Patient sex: M
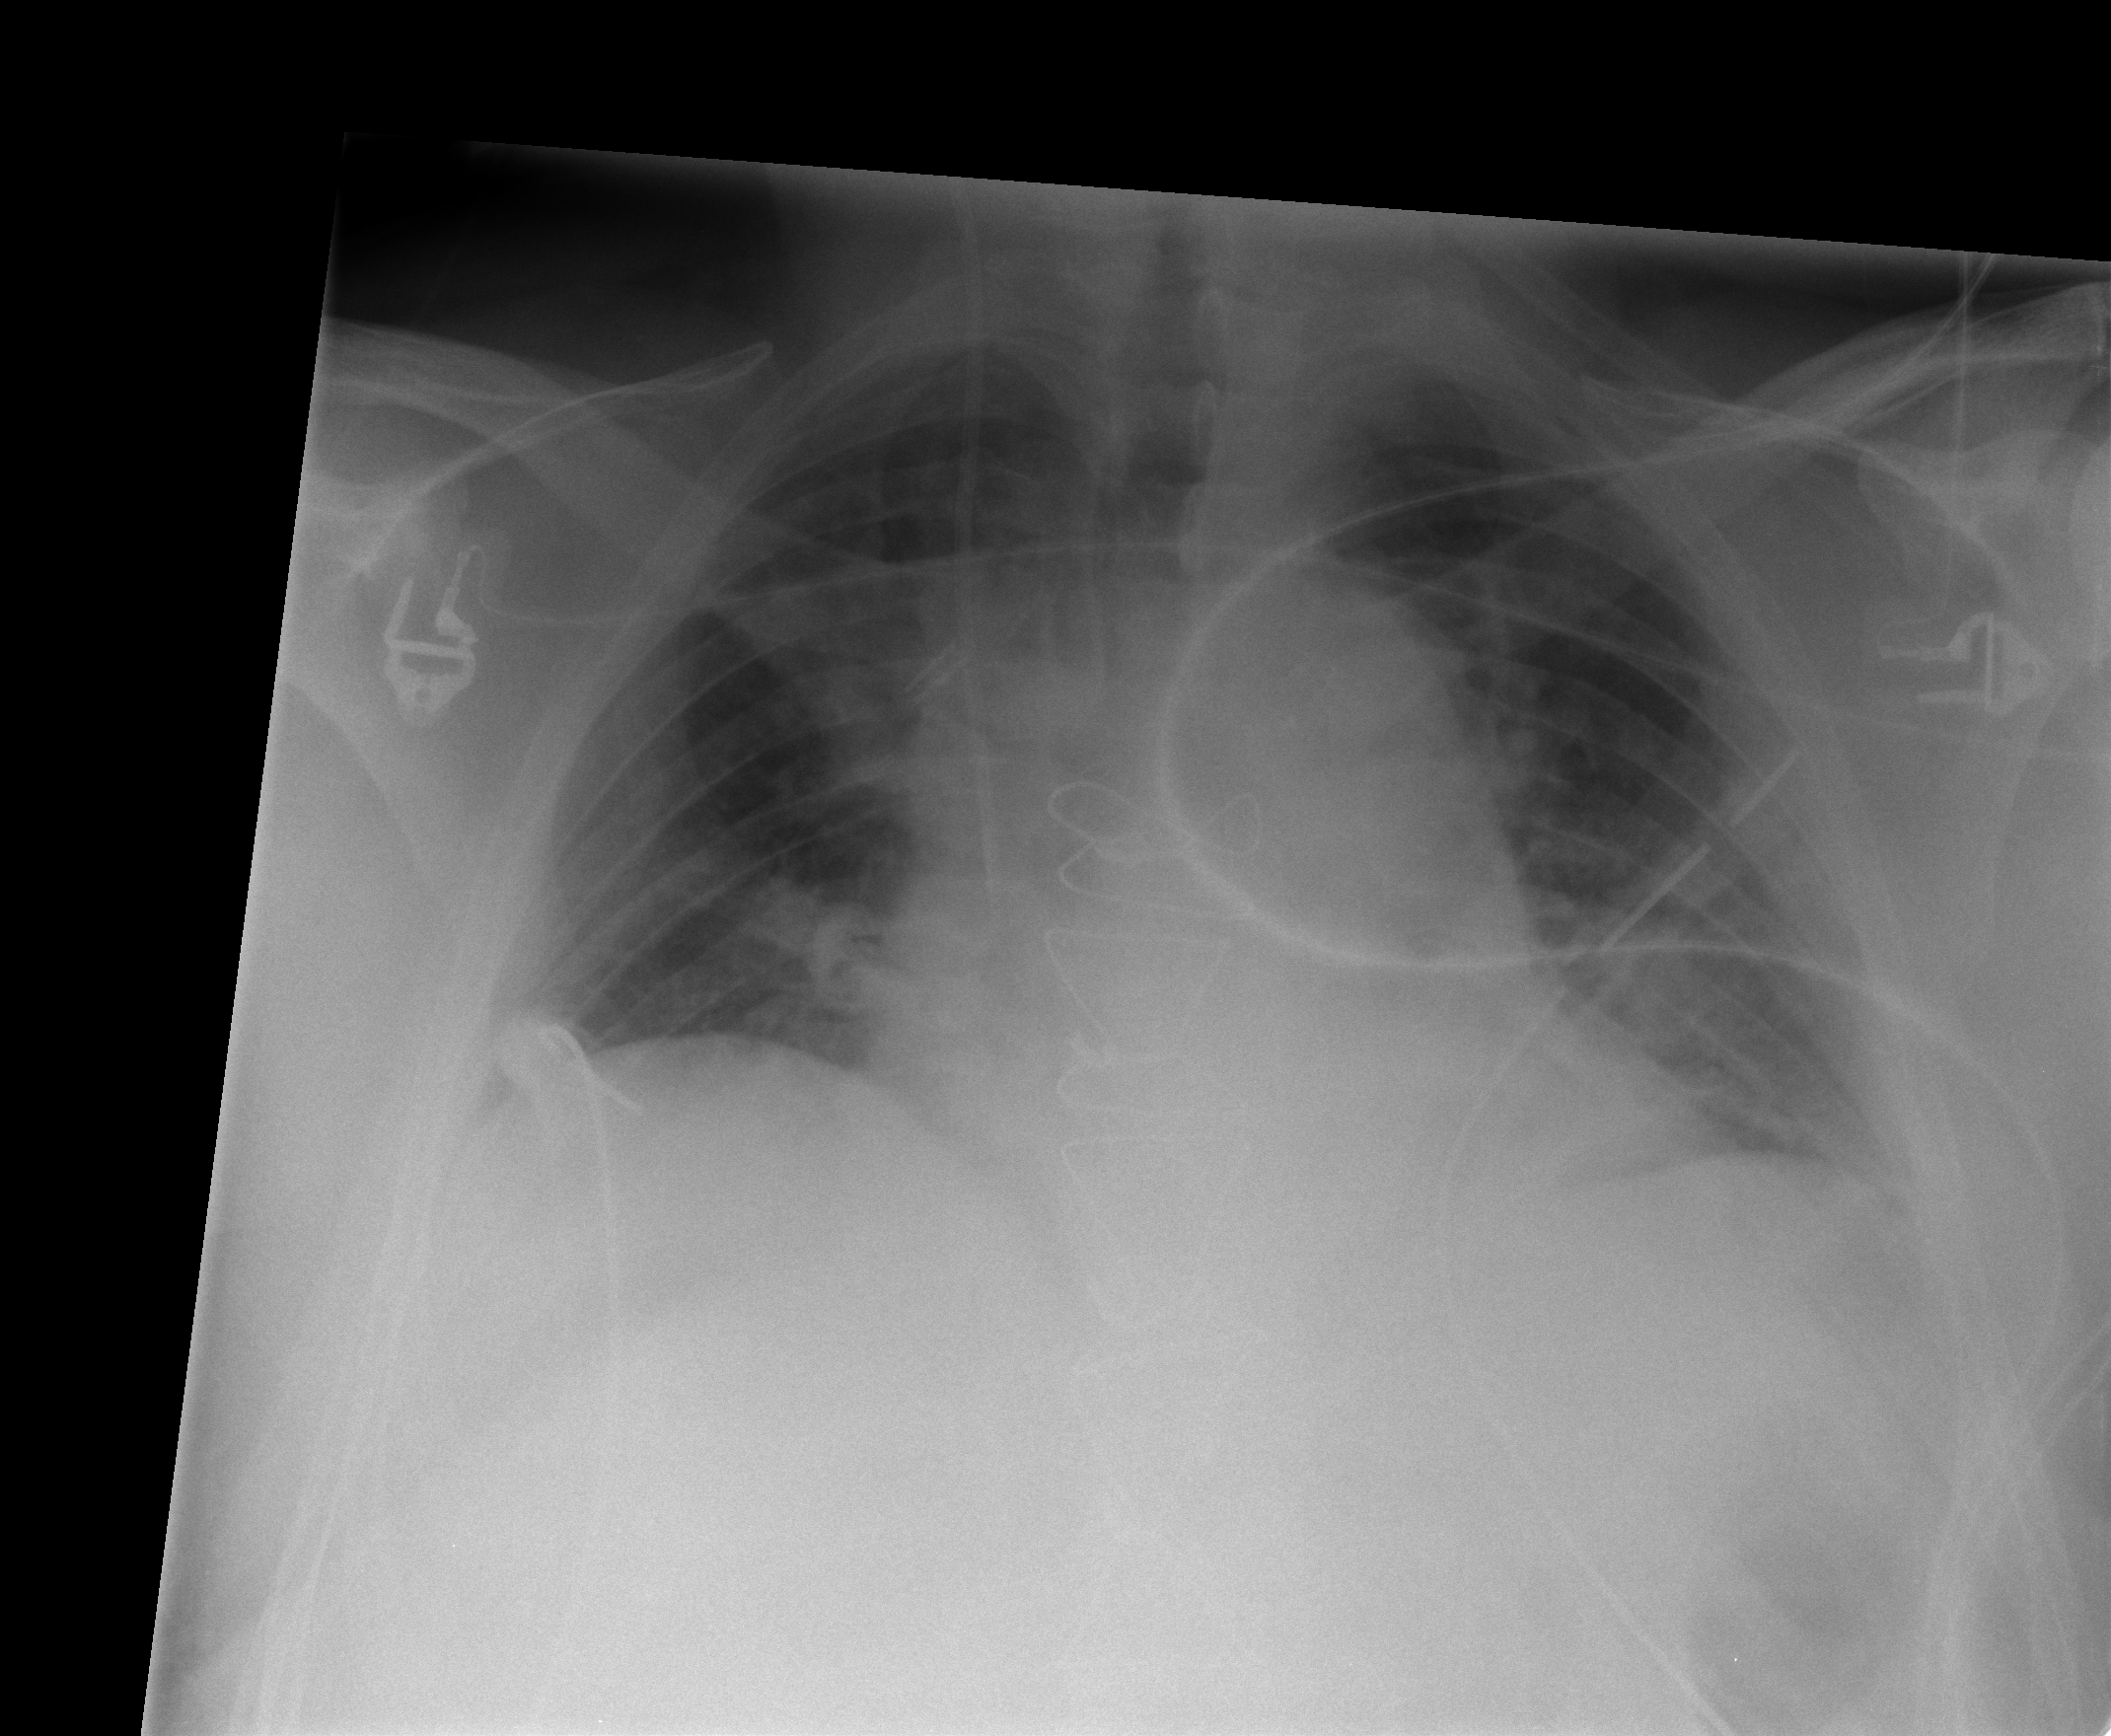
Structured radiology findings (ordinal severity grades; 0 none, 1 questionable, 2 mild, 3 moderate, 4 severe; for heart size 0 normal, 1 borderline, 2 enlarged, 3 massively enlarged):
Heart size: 2
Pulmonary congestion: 1
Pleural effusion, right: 0
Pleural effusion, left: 0
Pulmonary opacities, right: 0
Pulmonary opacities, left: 1
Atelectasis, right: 2
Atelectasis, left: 2